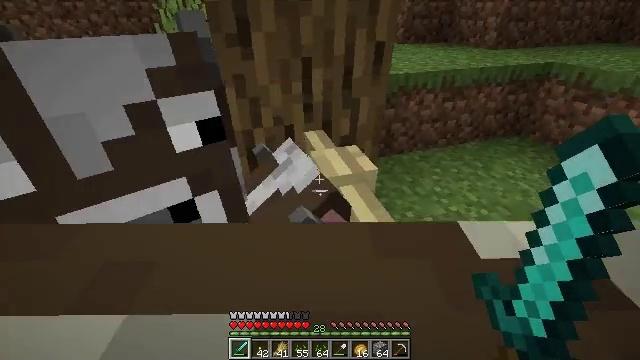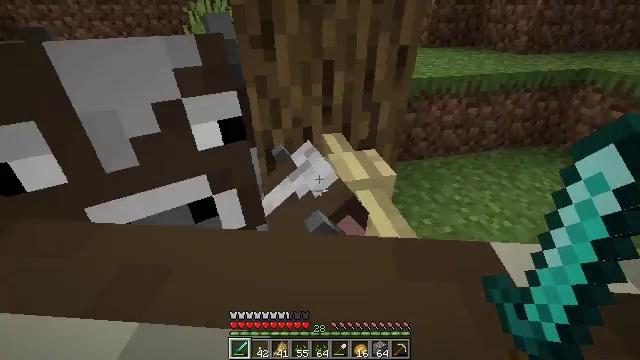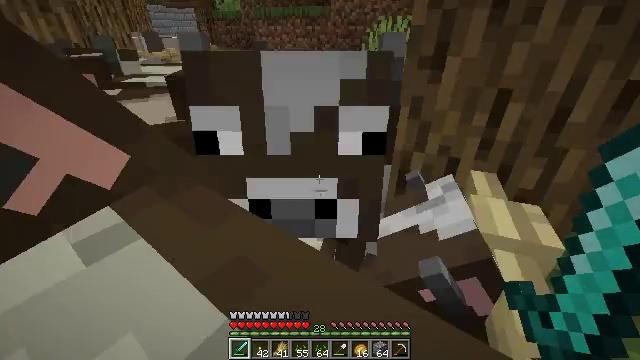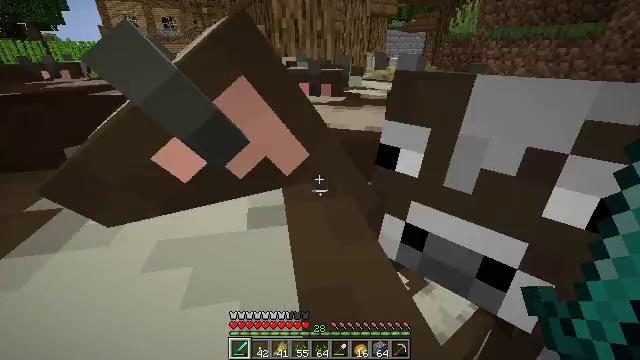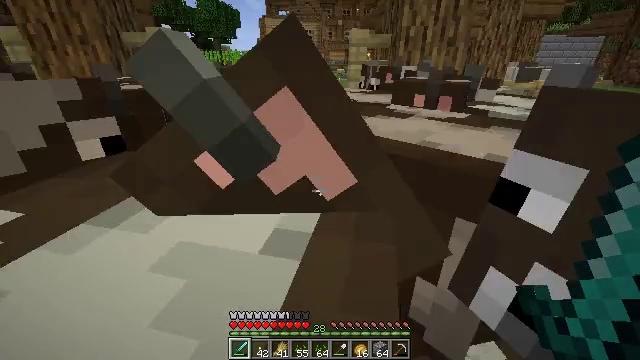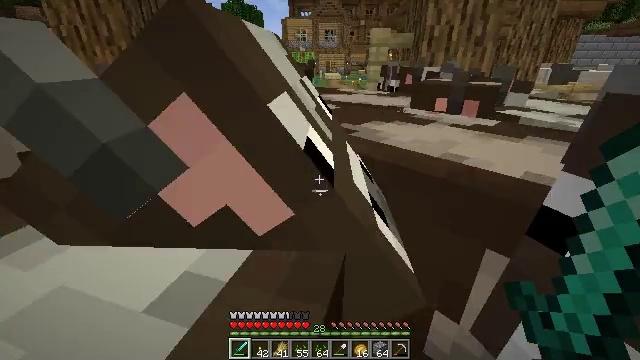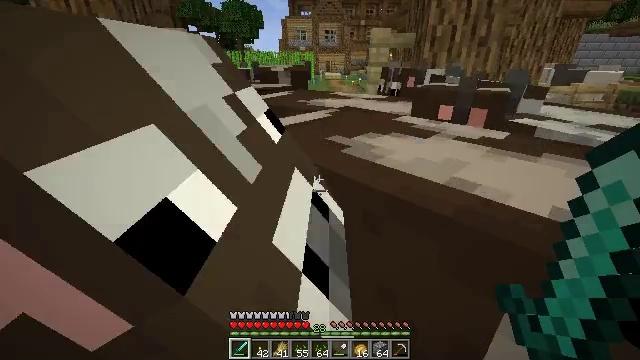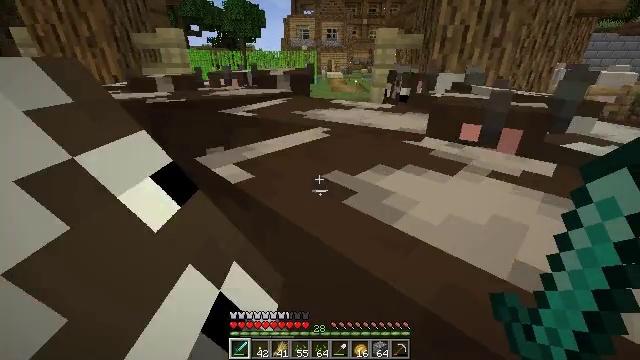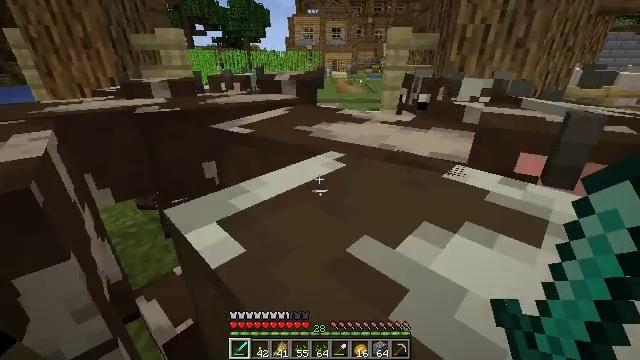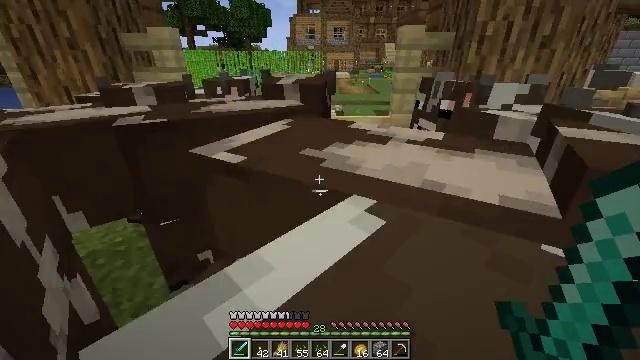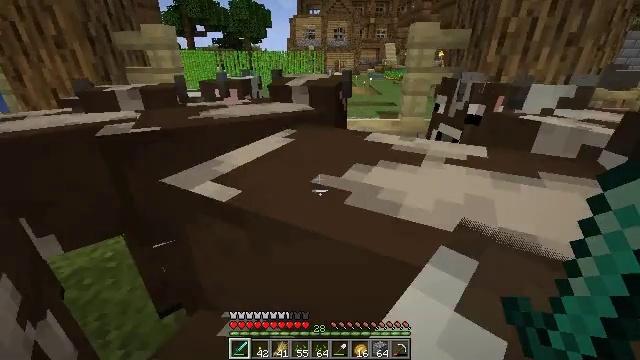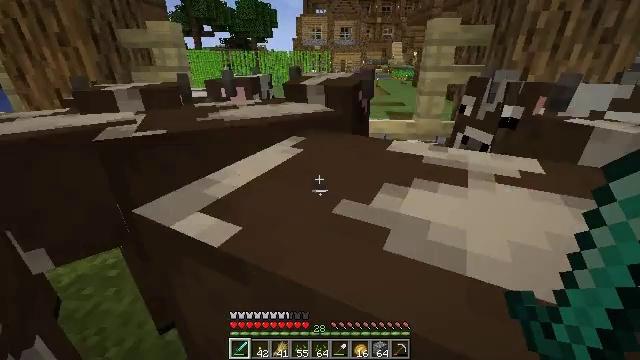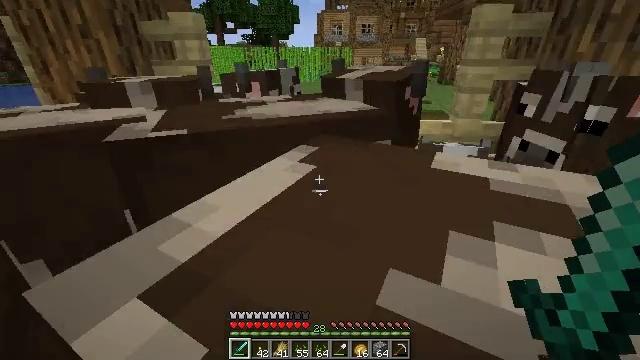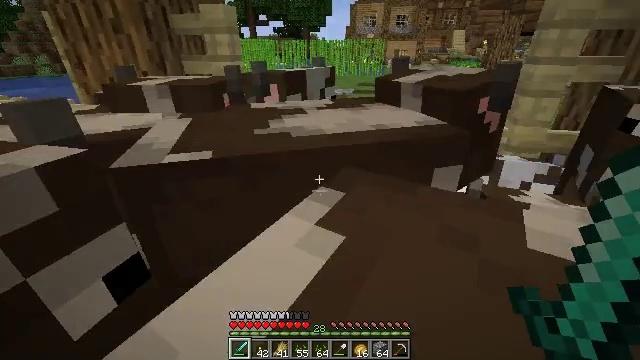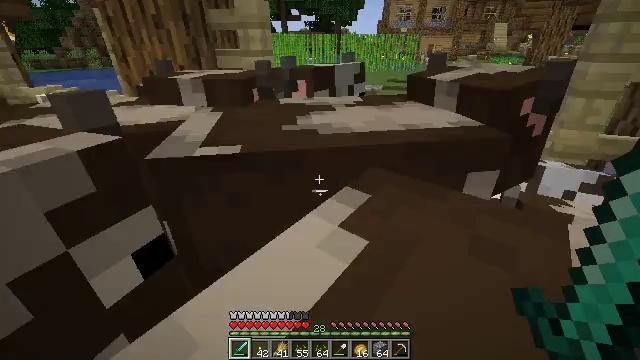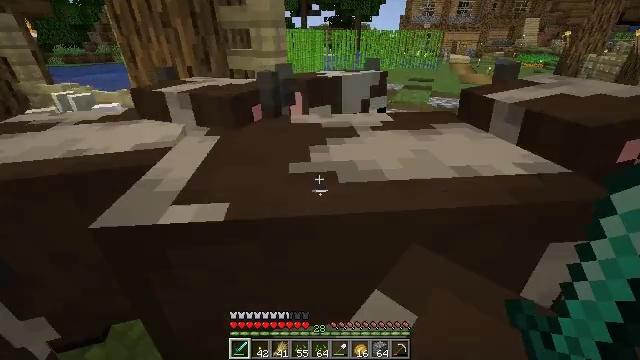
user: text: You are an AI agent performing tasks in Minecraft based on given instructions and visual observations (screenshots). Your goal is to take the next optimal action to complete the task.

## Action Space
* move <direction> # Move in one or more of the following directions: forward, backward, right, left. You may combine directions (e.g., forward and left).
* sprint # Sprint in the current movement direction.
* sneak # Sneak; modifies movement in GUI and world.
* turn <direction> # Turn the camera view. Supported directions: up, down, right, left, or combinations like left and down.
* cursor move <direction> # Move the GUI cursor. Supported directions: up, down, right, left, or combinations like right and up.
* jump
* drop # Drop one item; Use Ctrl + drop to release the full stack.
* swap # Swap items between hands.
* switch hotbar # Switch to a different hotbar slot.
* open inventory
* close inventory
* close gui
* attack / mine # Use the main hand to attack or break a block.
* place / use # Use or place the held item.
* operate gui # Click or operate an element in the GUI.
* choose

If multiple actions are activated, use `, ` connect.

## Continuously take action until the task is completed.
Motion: motion action
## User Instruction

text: Open the furnace and bake a potato.
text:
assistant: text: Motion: turn left
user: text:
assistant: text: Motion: turn left and up
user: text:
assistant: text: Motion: turn left and up
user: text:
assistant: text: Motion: move forward, turn left and up
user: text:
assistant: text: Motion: move forward, turn left
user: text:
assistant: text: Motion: move forward
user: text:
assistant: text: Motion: move forward
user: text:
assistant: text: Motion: move forward
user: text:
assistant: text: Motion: move forward
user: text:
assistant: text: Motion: move forward
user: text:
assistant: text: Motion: move forward, turn left
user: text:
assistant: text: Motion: move forward, turn left
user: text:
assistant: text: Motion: move forward, turn left and down
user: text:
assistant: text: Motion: move forward, turn left
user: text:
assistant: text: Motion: move forward, turn left
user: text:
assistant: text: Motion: move forward, turn left
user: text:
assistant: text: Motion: move forward, turn left
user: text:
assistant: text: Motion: move forward
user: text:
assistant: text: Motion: move forward
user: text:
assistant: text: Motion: move forward
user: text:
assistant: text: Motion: move forward
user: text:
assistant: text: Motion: move forward, turn right and down
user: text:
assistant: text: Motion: move forward, turn right and down
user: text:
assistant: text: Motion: move forward, turn right and down
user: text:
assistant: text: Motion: move forward, turn right and down
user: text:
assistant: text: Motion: move forward, turn right and down
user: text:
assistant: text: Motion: move forward, turn right and down
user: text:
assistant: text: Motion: move forward, turn right and down
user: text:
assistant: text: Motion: move forward, turn right and down
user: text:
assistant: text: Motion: move forward, turn right and down